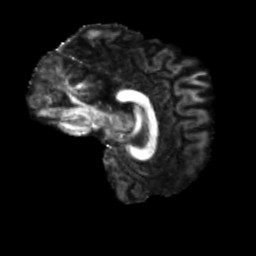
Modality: FA
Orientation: sagittal
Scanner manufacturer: siemens
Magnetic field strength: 3 T
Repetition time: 4 s
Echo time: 0.0594 s